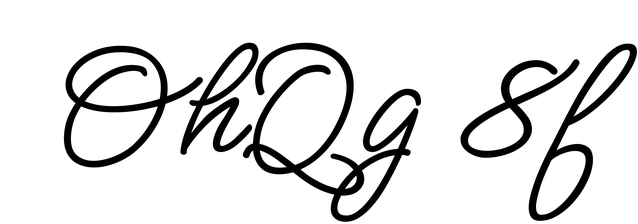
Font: MeowScript-Regular